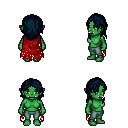
a pixel art fantasy rpg character, female body template, orc, green skin, red tattered cape, teal pants, raven long hairstyle, four views (front, back, left, right), 2x2 character sprite sheet, small pixel art, hard edges, no anti-aliasing